Field crop: maize
Growth stage: 1
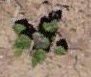
Species: chenopodium